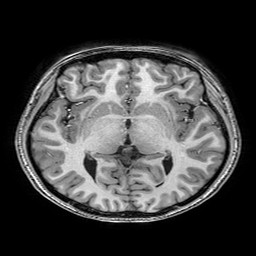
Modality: T1w
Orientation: coronal
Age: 18
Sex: female
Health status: healthy